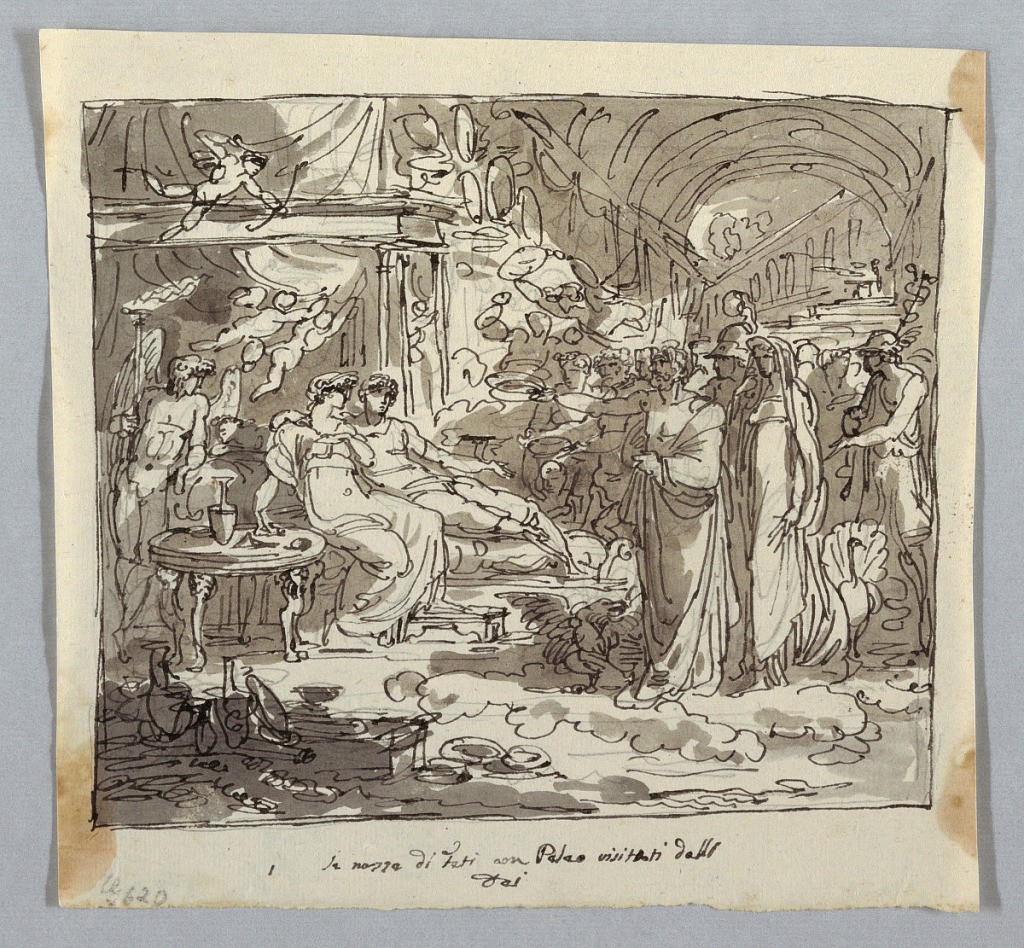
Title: Drawing
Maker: Felice Giani, Italian, 1758–1823
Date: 1780-1790
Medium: Pen and brush with black ink on cream laid paper
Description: The procession of the gods approaches from the right rear, led by Jupiter, Juno and Mercury. Jupiter extends two wreaths toward the couple seated upon a couch, a left. Cupids fly over them.